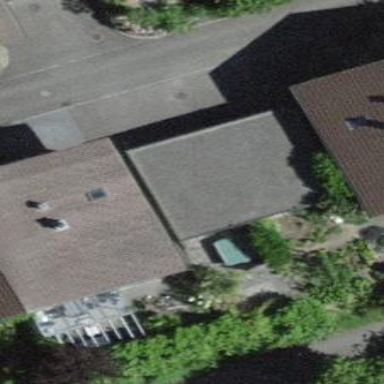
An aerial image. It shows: Garage.